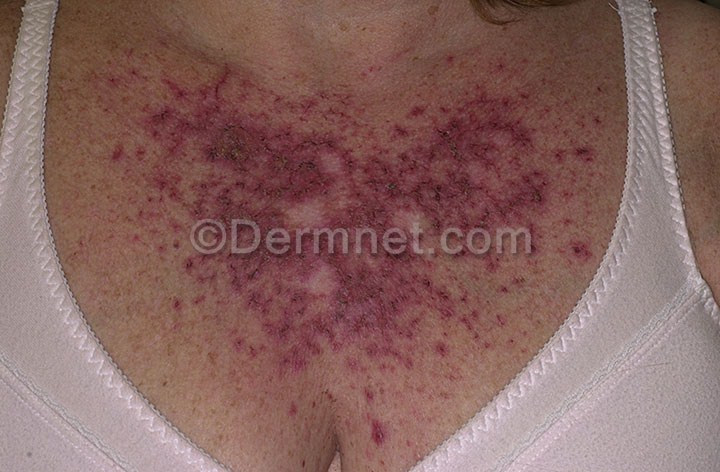
Disease: Actinic Keratosis Basal Cell Carcinoma and other Malignant Lesions